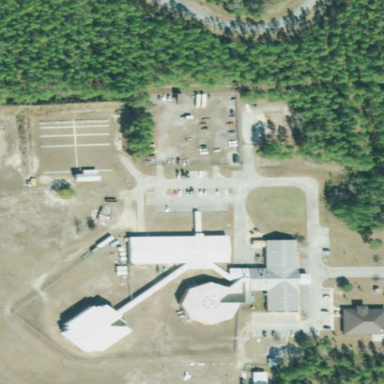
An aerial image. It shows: Prison.